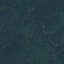
Land use / land cover: Forest